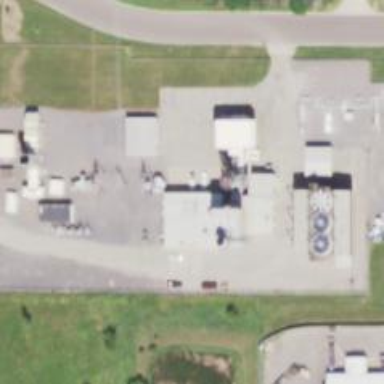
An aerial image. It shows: Gas-powered generator using steam turbine.